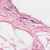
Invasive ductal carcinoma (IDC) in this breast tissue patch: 0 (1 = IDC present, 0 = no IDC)